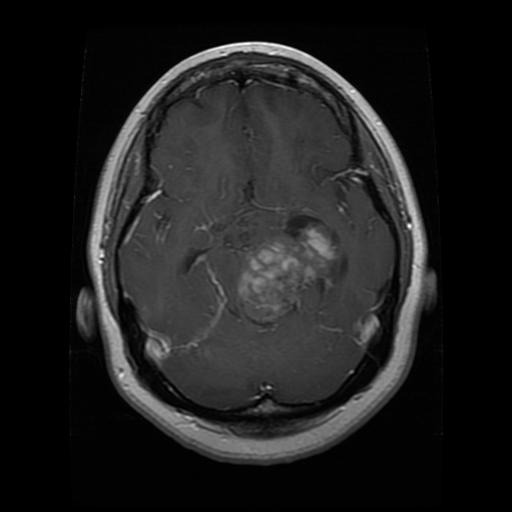
Label: glioma